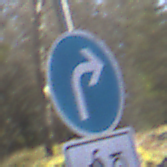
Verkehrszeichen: VorgeschriebeneFahrtrichtungRechts
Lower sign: EinspurigeFahrzeugeFrei2
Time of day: MorningAfternoon
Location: Outdoor (Nature)
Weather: Clear
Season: Winter
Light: Natural